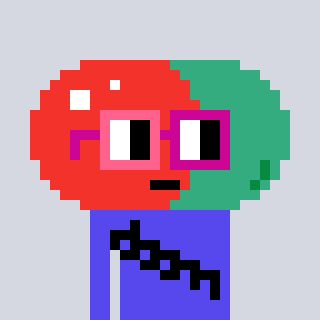
a pixel art character with square pink and red glasses, a pill-shaped head and a computerblue-colored body on a cool background